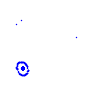
Particle: electron